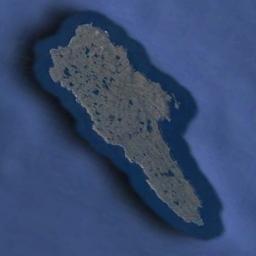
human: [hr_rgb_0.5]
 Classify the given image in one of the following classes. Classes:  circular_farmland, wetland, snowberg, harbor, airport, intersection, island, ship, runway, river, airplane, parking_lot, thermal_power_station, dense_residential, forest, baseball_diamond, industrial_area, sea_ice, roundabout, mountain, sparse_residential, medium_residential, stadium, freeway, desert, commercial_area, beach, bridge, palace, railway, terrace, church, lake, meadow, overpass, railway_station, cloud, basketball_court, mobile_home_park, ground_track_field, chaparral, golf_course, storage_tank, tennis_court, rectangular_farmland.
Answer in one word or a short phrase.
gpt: island